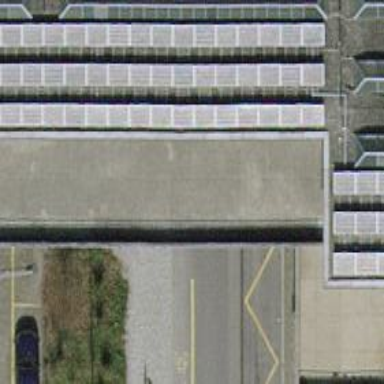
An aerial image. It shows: Bicycle parking facility.